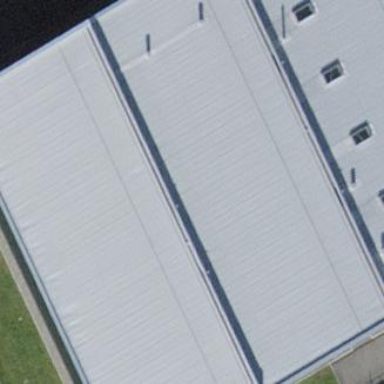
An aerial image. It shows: Industrial building.